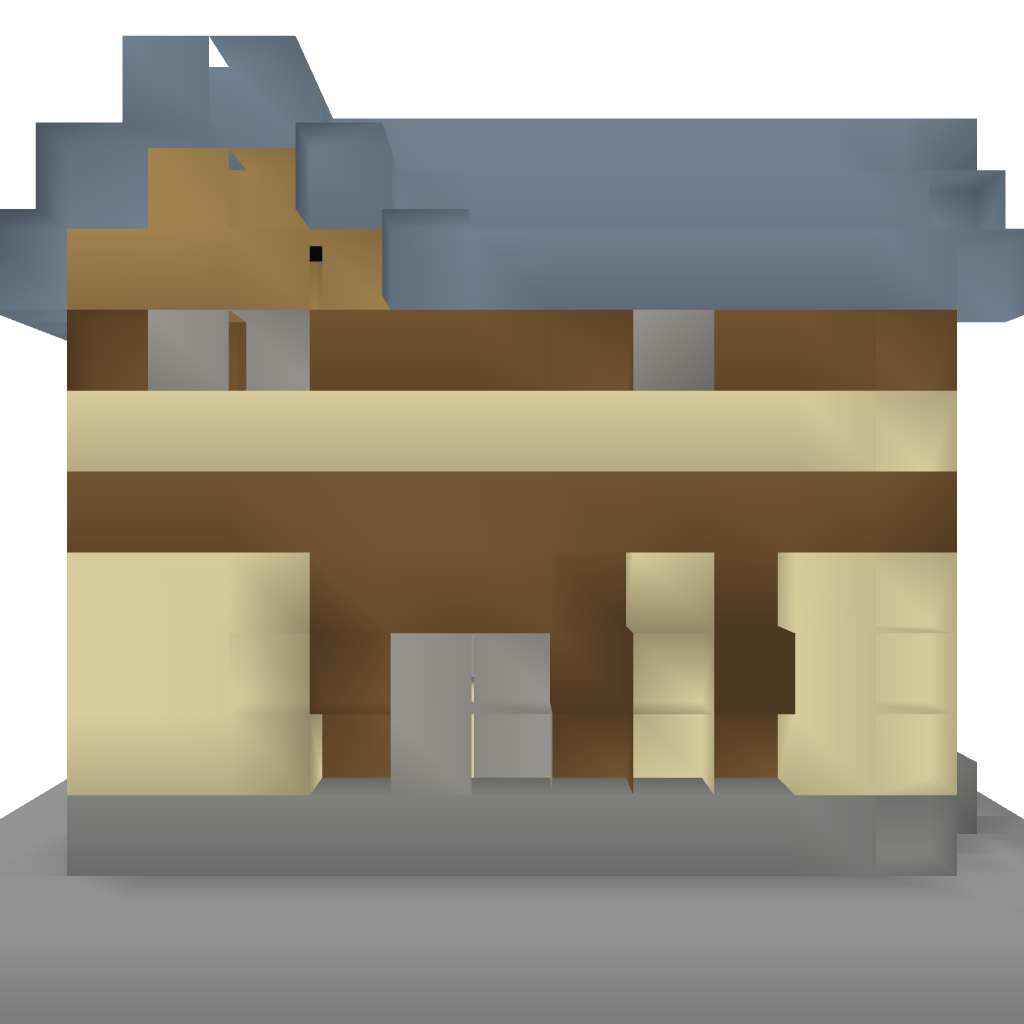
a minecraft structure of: Ultima Online Housing - Two Storey Villa